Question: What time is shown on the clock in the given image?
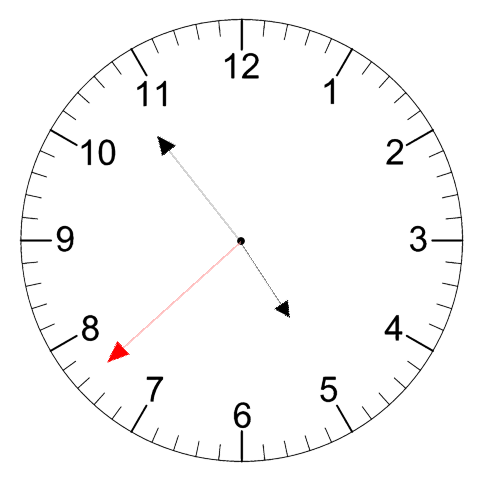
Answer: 04:53:38